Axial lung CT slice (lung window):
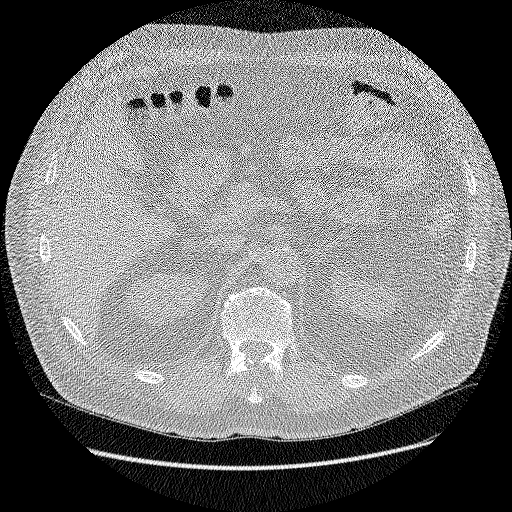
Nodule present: no